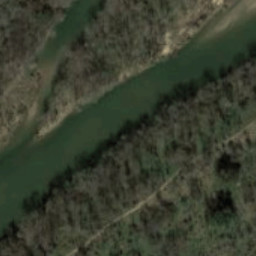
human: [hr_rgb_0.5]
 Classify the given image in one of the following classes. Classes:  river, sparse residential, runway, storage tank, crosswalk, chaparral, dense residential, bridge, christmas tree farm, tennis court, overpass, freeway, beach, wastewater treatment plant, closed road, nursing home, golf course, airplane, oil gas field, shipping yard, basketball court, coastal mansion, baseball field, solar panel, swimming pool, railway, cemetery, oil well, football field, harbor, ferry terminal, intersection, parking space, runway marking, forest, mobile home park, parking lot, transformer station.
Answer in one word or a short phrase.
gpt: river